Question: I'm developing a Java game (but the dev. language doesn't really matter) including rounded objects like balls or pucks, and now working on collisions.
I use a timer, so on every frame I check if a collision happens.
Here is a graph that represents the top-right piece of an object.

The center of the object is represented by the point [0,0], its radius is 10px and the units are pixels.
Now if my object (for example, 'obj_1') is square/diamond-shaped (blue line), to find if another one ('obj_2') collides it I just have to get their coordinates and by checking 'Math.abs(obj_1.x - obj_2.x) + Math.abs(obj_1.y - obj_2.y) <= radius' I will know if there is a collision.
But the problem is more tricky with a circle shape (red line), because it takes more space and this occupied space is not bounded by a straight line. Of course I will have to round some values (for example in the previous graph, if I want to check a collision at 'x = 2' I will have to round the y value which looks like 9.5 to 10). But I simply have no idea of how to get this formula. Any help will be very appreciated.
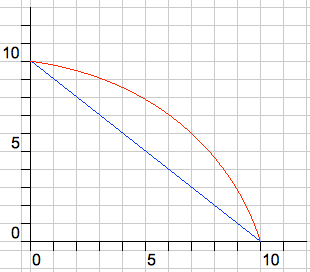
Answer: As you mentioned that the implementation language does not matter, I will give you a generic solution for detecting collision of round objects.
Also, from what I gather, all the objects in the scene are circles. The solution below does not apply for detecting collision between a circle and some other shape.
Suppose you have two circles and . Suppose the corresponding radii are and , and the centers are and , then the following function will tell whether c1 and c2 are in collision
'''
boolean areColliding(Circle c1, Circle c2){
center_distance = sqrt((x1-x2)^2 +(y1-y2)^2); //this is the distance between the centers of the two circles.
if((c1.r+c2.r) < center_distance)
return false;
else
return true;
}
'''
This pseudo-code function will return if the circles are colliding, false otherwise.
Basically, what the function does is check whether the distance between the centers of the circles is greater than the sum of their respective radius.